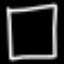
Label: square